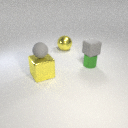
large yellow metal cube to the left of small green metal cylinder